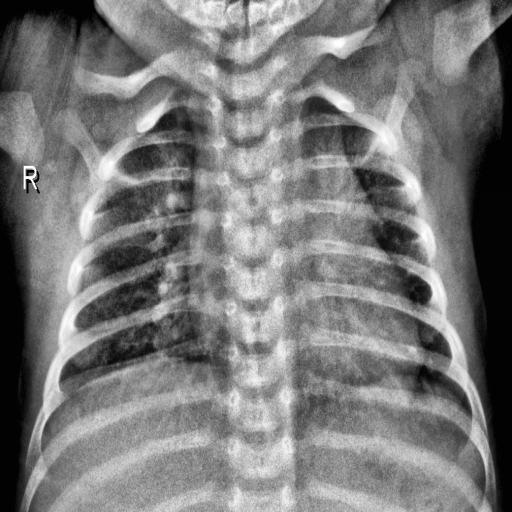
Finding: NORMAL